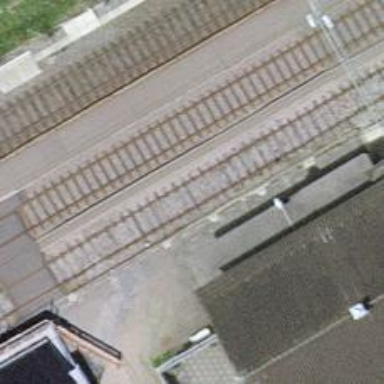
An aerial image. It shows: Stop position for public transport on the railway.